Question: I want execute three queries independently to get three different rows from the database and want return their result as a single array. I am doing this as in image but its not working:

I also try to use push method as you can see in the comments and that one also disappoint me. Need your kind help please.
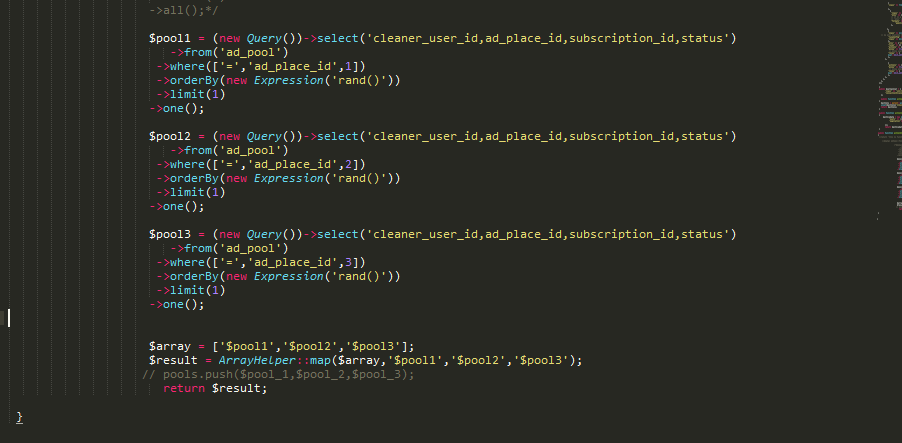
Answer: Have you tried php method 'array_merge()' ?
'''
$array1 = array("color" => "red", 2, 4);
$array2 = array("a", "b", "color" => "green", "shape" => "trapezoid", 4);
$result = array_merge($array1, $array2);
'''